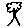
Label: tree